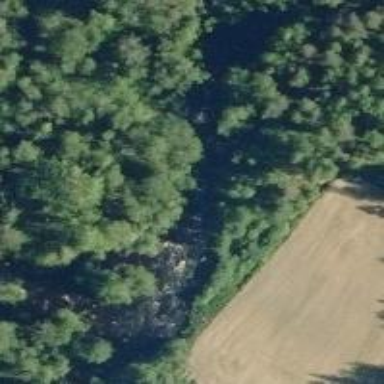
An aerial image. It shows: River with whitewater rapids.